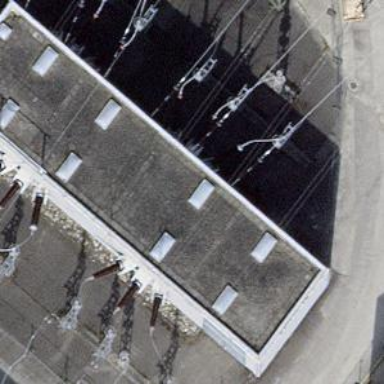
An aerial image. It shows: Power line with three cables.